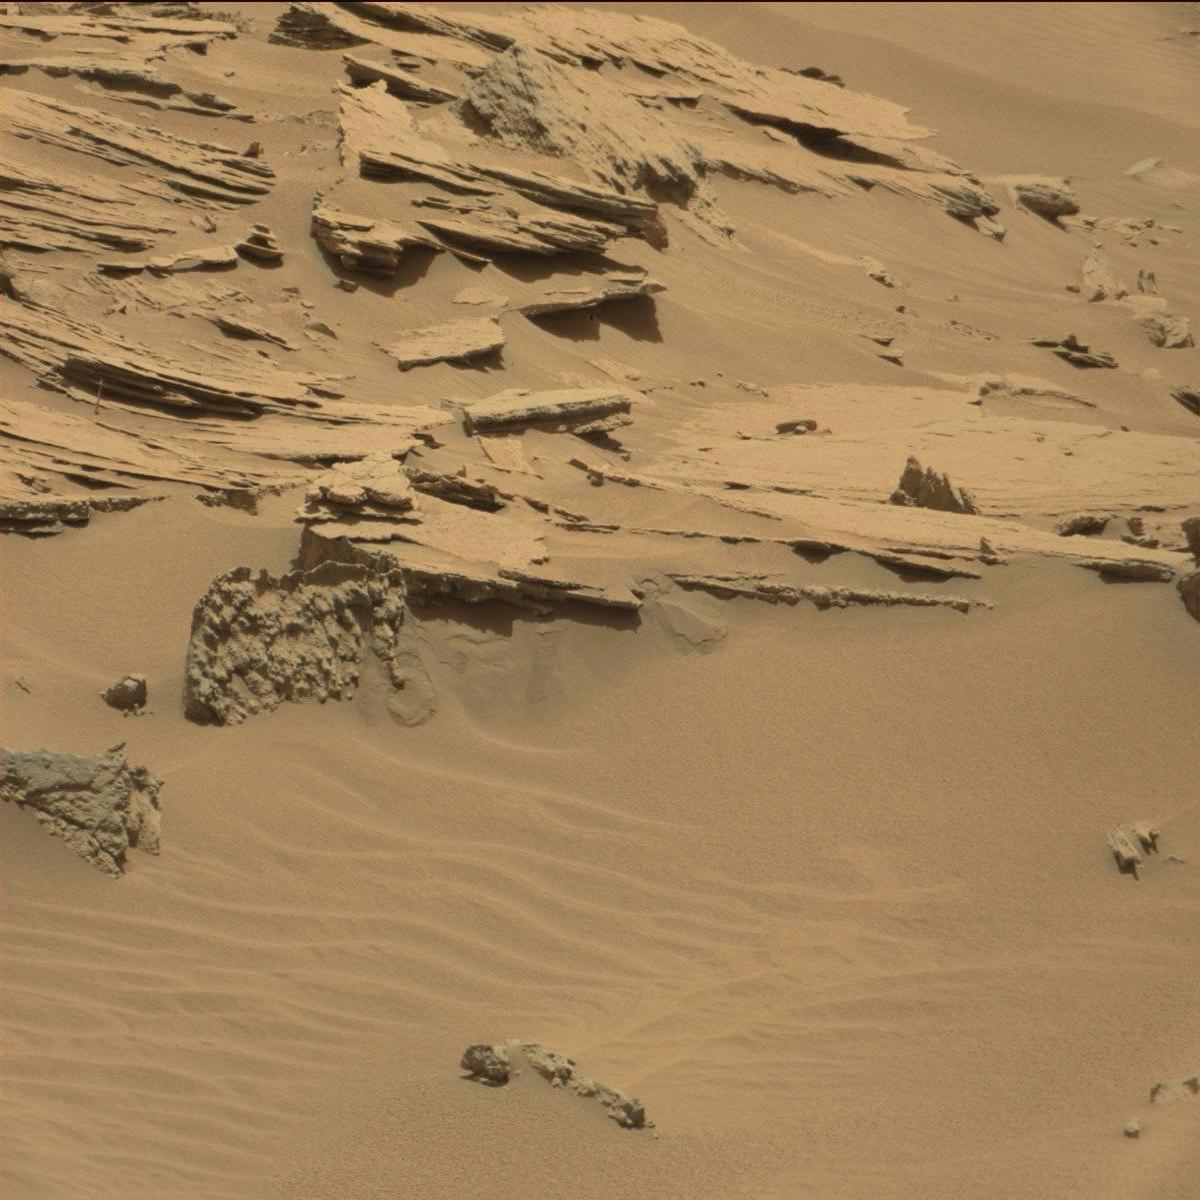
Terrain classes present: Bedrock, Sand / Soil